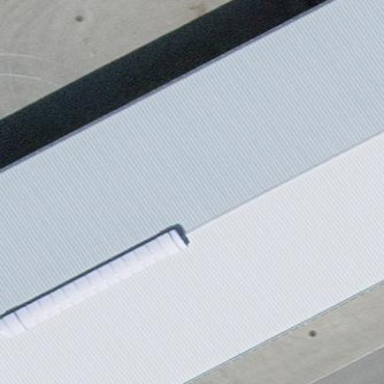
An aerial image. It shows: Industrial building with gabled roof.